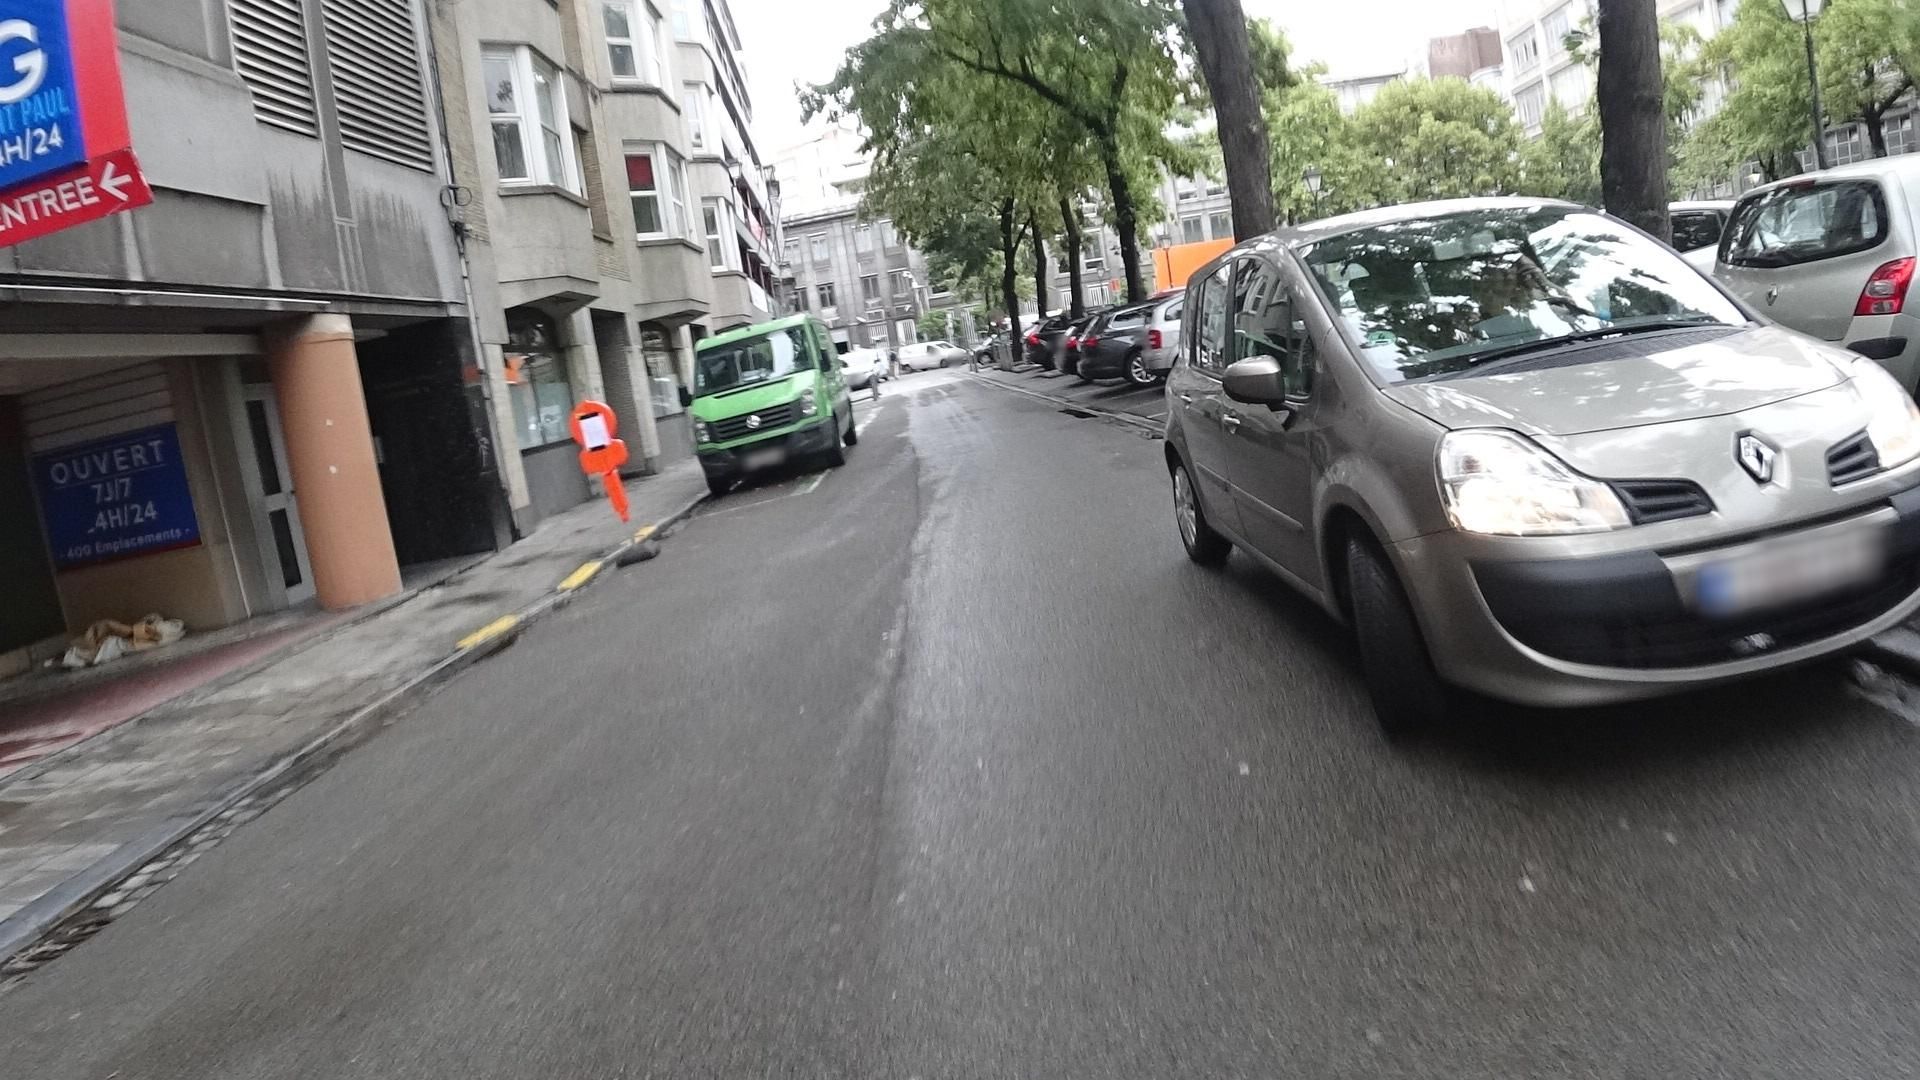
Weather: clear
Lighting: day
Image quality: good
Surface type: walking surface
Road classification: residential
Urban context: urban centre
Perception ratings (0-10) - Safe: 2.57, Lively: 8.9, Beautiful: 5.63, Boring: 1.05, Depressing: 2.98, Wealthy: 7.39